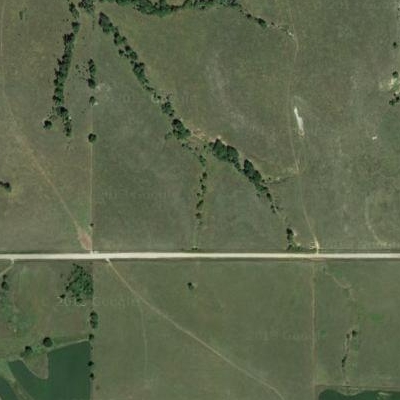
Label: aGrass